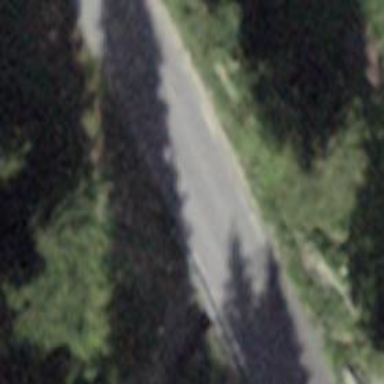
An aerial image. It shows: Secondary road with asphalt surface. The road is used for downhill skiing.